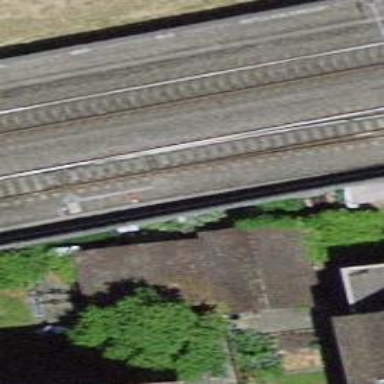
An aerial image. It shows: Railway switch.